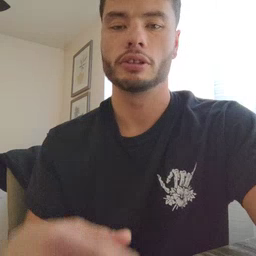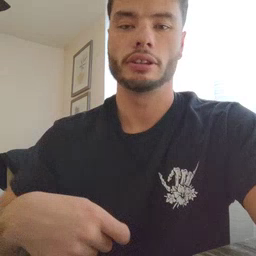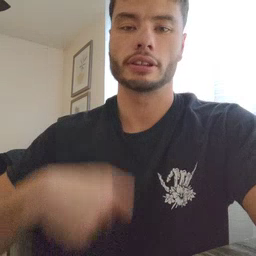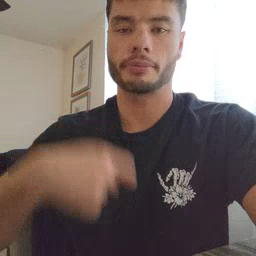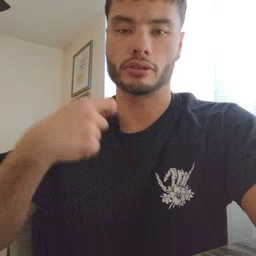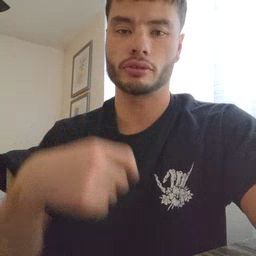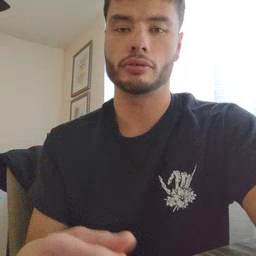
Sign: zipper